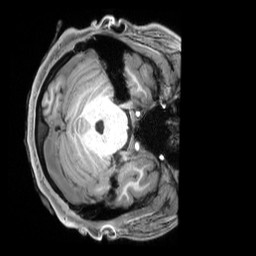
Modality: T1w
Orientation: axial
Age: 25
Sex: male
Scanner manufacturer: siemens
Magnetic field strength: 3 T
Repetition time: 2.3 s
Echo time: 0.00229 s